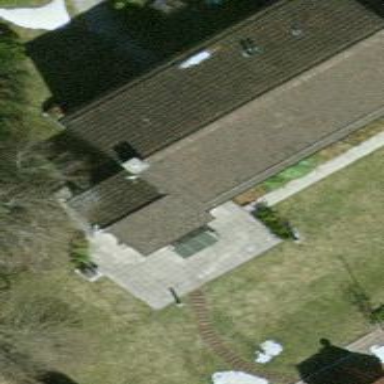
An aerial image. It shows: Simple and straightforward house.